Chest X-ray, PA view. Patient: 22 years old, sex F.
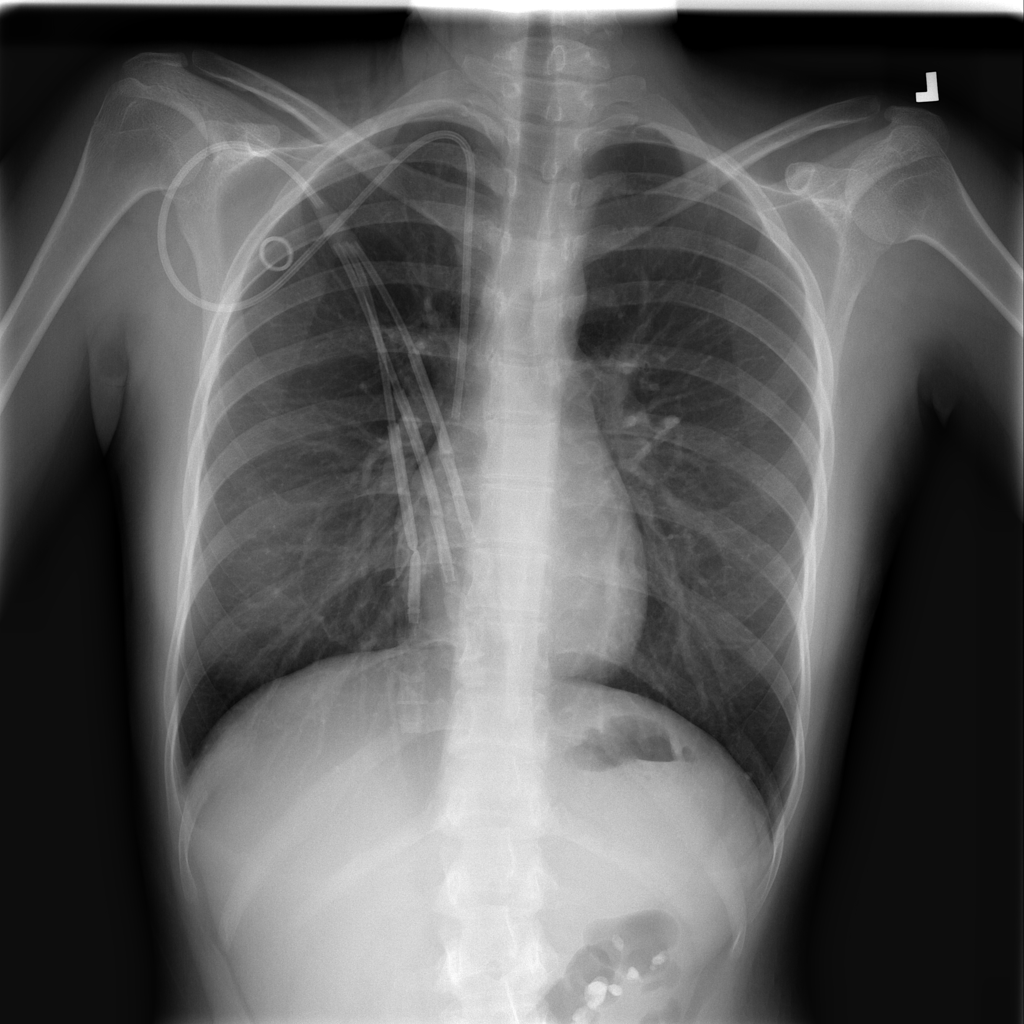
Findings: No Finding